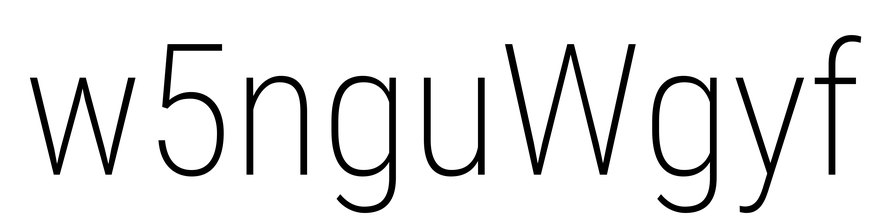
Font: Roboto_Condensed_ExtraLight